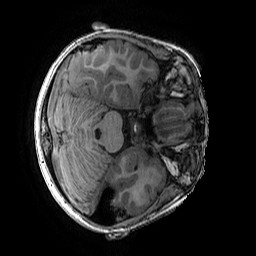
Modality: T1w
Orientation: axial
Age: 10
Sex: male
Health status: ill
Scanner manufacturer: ge
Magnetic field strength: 3 T
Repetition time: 0.007664 s
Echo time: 0.00342 s